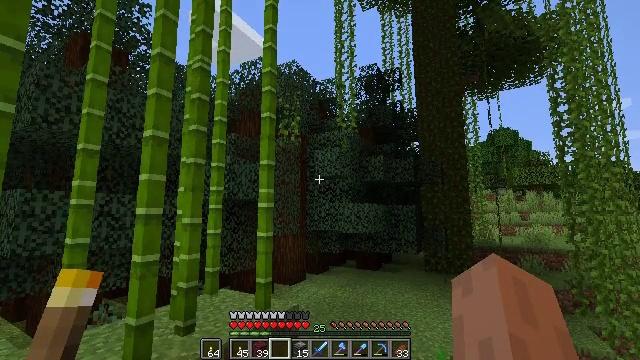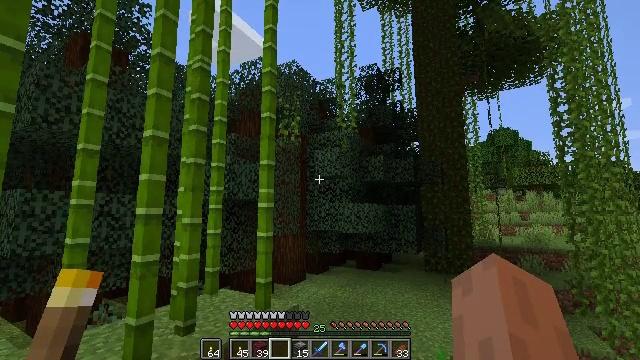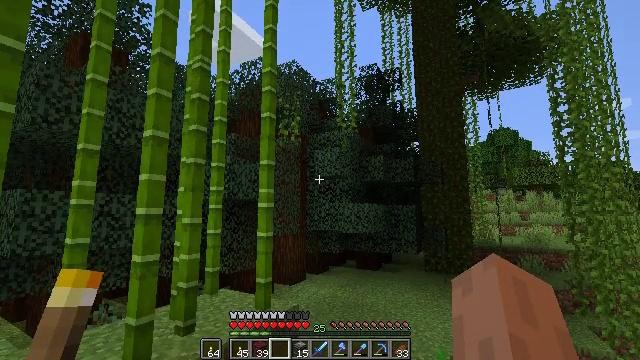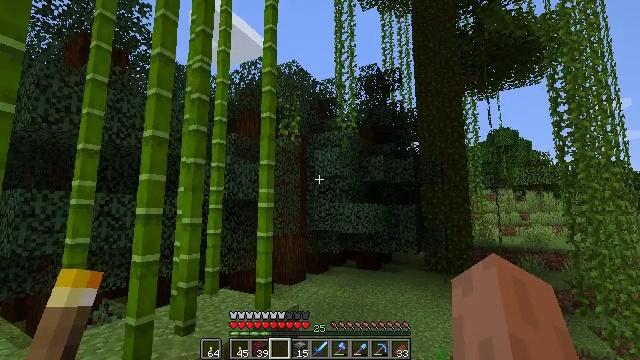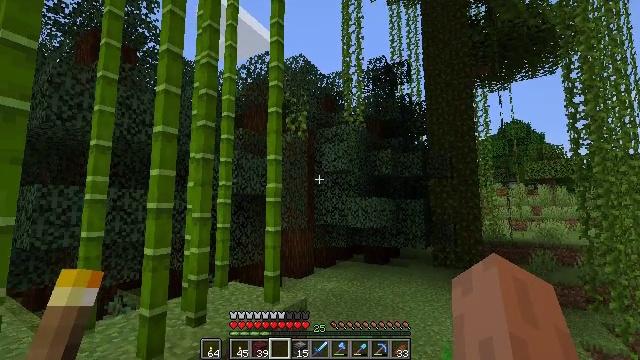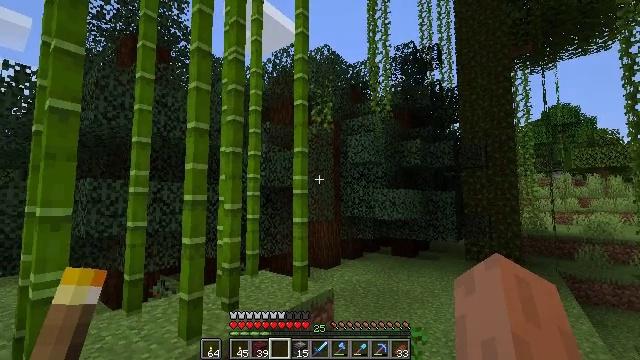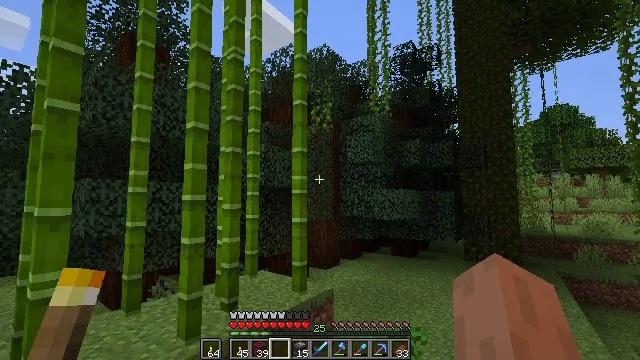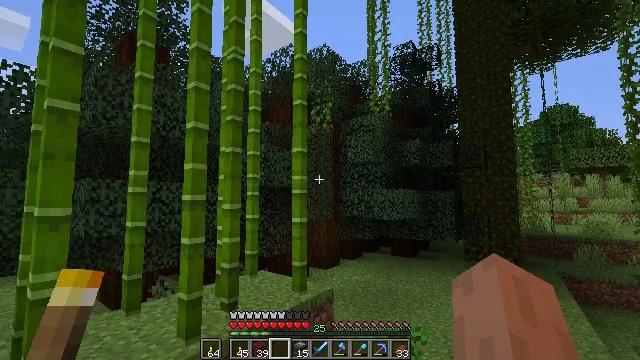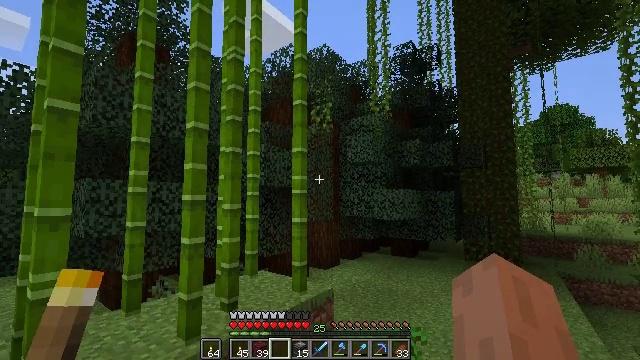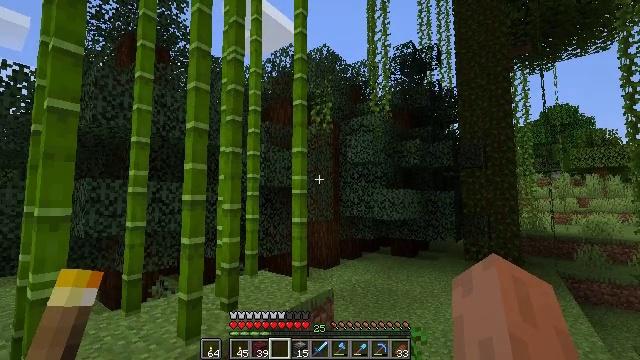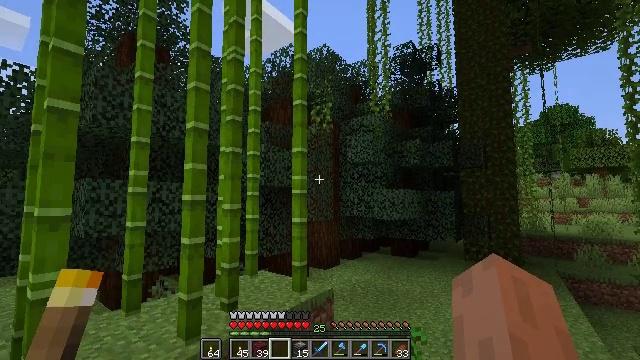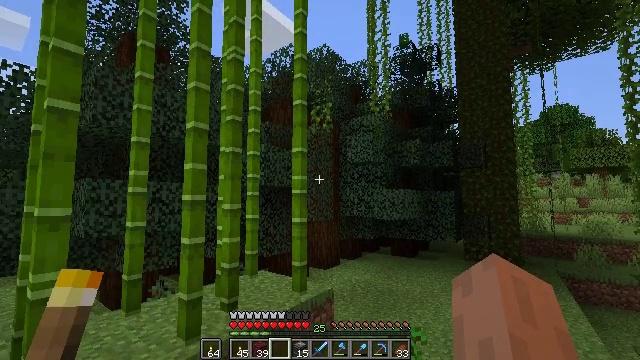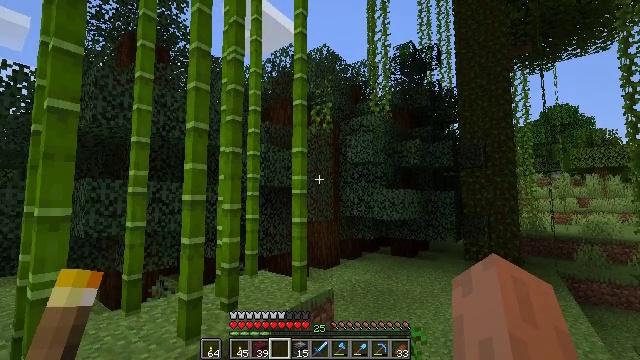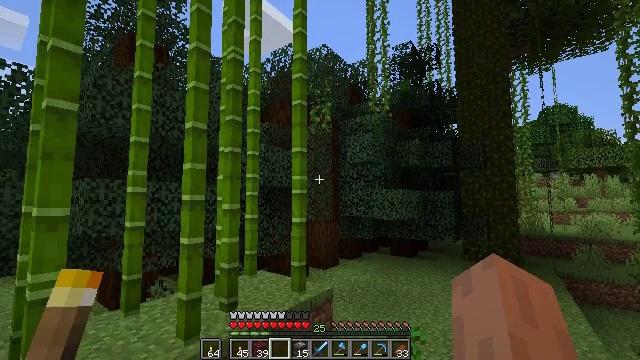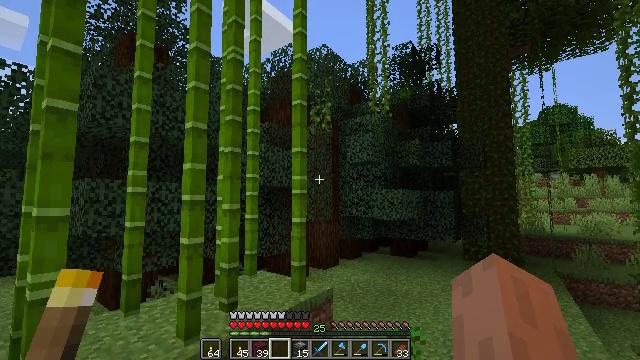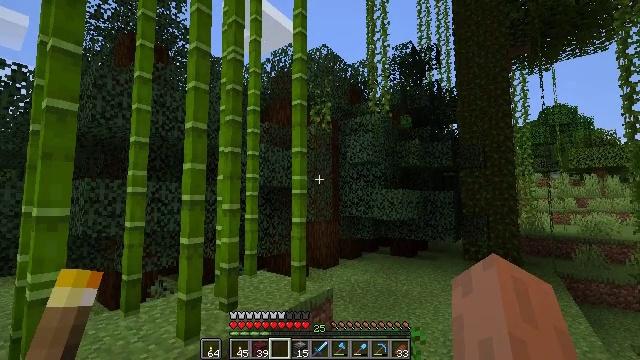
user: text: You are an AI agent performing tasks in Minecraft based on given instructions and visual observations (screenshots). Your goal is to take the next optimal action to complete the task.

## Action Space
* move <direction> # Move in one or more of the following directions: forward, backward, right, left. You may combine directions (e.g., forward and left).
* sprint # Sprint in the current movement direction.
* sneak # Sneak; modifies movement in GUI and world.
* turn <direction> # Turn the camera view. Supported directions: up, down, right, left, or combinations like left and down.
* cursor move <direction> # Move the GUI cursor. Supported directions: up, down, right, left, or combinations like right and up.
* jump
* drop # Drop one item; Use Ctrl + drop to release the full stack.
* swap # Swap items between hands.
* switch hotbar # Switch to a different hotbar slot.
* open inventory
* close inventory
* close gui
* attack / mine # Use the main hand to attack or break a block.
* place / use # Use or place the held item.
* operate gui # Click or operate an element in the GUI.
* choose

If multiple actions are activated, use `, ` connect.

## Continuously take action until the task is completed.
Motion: motion action
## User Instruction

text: Clear the jungle leaves to make way.
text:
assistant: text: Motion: no_op
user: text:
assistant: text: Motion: no_op
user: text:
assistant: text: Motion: no_op
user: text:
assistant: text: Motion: turn left and down
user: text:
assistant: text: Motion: turn left and down
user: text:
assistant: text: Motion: no_op
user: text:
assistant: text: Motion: no_op
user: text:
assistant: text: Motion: no_op
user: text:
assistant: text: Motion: no_op
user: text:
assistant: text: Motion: no_op
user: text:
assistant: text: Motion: no_op
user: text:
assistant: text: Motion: no_op
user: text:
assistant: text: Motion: no_op
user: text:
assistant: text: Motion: no_op
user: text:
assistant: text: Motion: no_op
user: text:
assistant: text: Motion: no_op
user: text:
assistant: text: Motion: no_op
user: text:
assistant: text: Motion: no_op
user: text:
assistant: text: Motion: turn up
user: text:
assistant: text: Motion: turn up
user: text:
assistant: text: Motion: no_op
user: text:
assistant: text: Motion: no_op
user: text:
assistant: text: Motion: no_op
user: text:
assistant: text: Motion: no_op
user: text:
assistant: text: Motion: no_op
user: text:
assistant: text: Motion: no_op
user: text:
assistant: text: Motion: no_op
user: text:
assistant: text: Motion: no_op
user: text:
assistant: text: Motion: no_op
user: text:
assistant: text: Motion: no_op